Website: walmart
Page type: payment
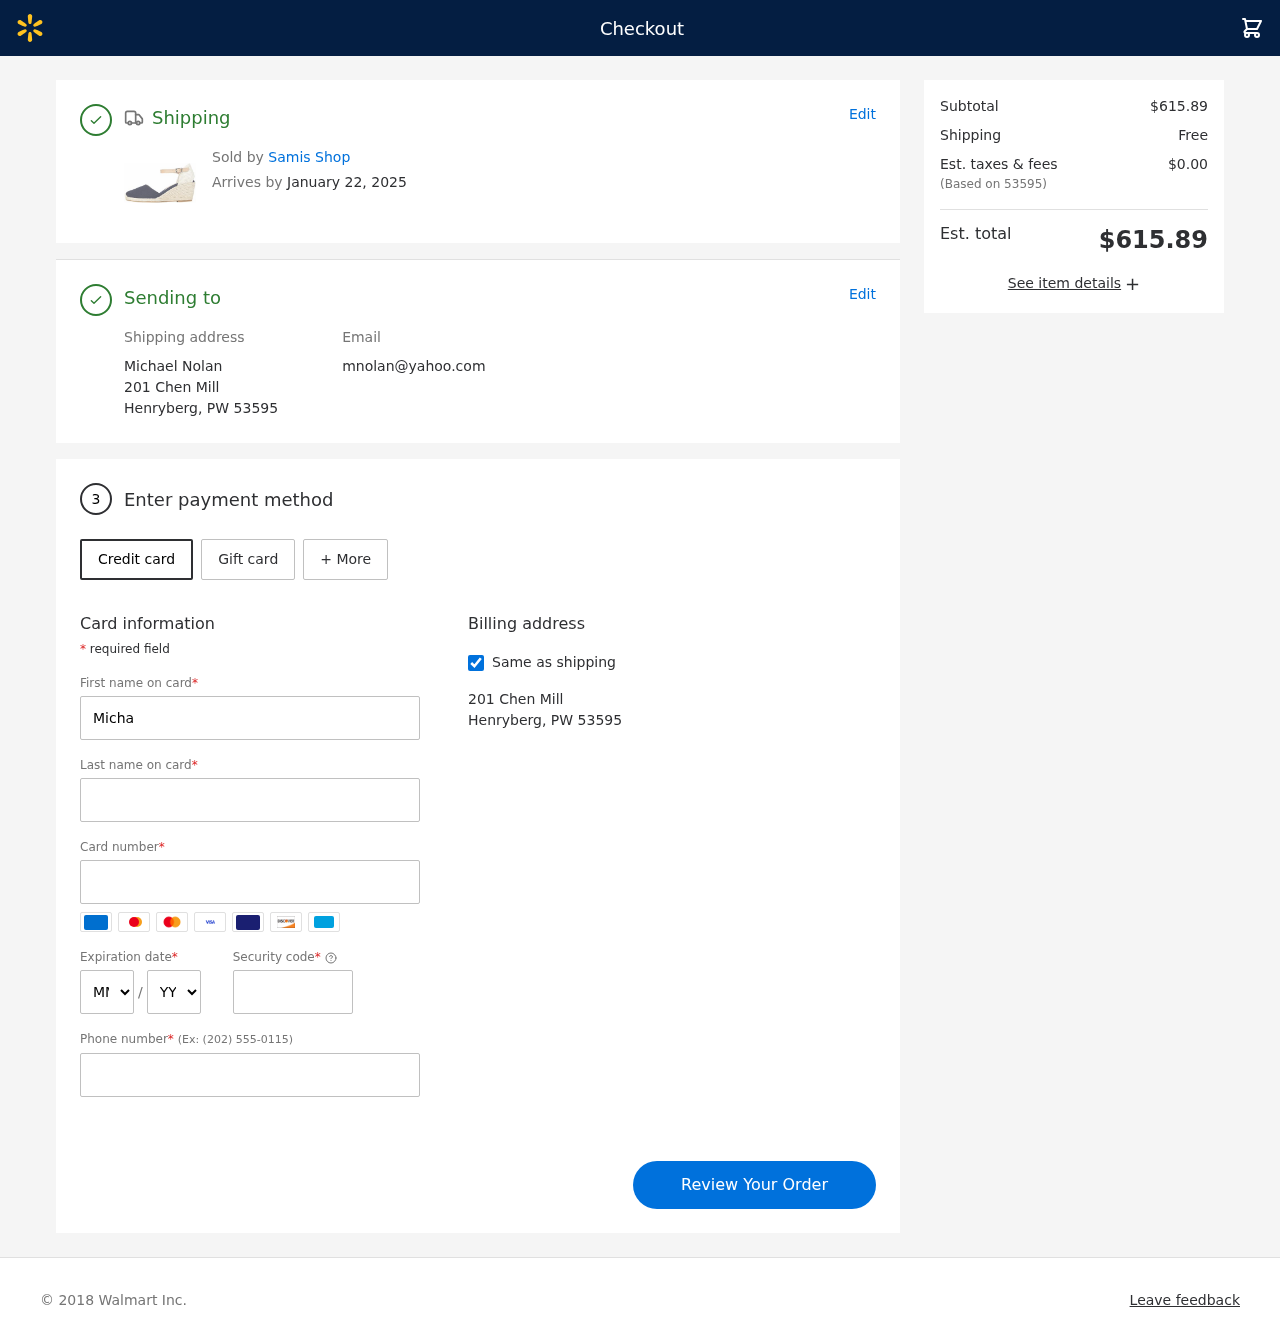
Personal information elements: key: PII_CARD_CVV
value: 255
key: PII_CARD_EXPIRY_MONTH
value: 03
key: PII_CARD_EXPIRY_YEAR
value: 26
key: PII_CARD_NUMBER
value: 5202 1439 6180 9350
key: PII_CITY_STATE_ZIP
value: Henryberg, PW 53595
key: PII_EMAIL
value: mnolan@yahoo.com
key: PII_FIRSTNAME
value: Michael
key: PII_FULLNAME
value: Michael Nolan
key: PII_LASTNAME
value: Nolan
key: PII_PHONE
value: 2662033109
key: PII_POSTCODE
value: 53595
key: PII_STREET
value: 201 Chen Mill
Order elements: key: ORDER_DELIVERY_DATE
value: January 22, 2025
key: ORDER_SUBTOTAL
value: $615.89
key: ORDER_SHIPPING_COST
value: Free
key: ORDER_TAX
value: $0.00
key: ORDER_TOTAL
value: $615.89